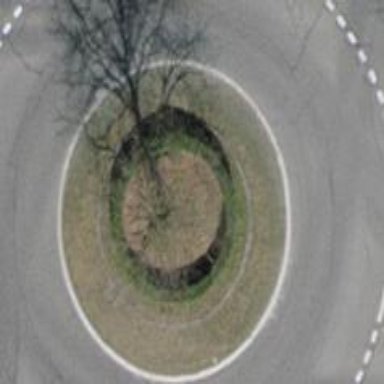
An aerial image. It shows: Tertiary road with asphalt surface leading to roundabout.